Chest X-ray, AP view. Patient: 33 years old, sex F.
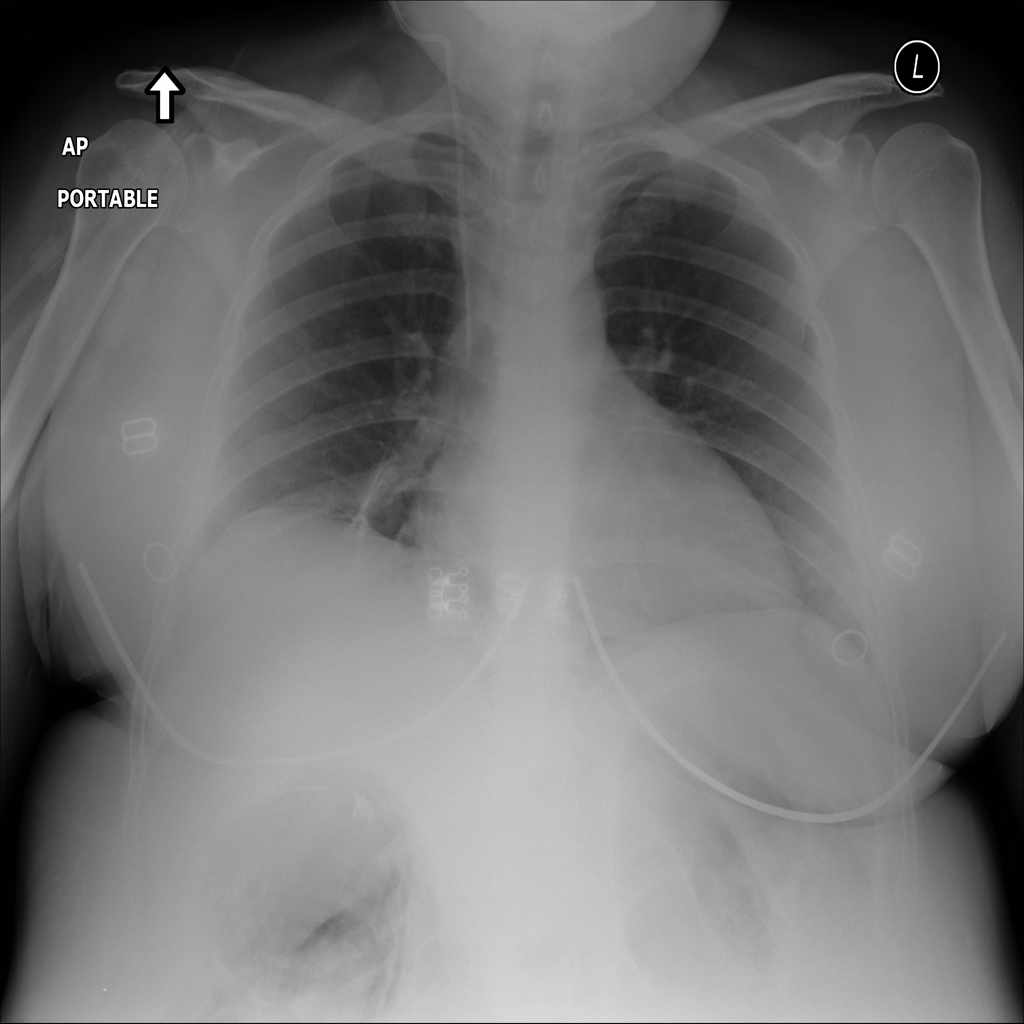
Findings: Cardiomegaly, Consolidation, Effusion